Question: I have an application that gets the current position and the user selects a destination, these two starting locations, it queries Google:
<URL>
And get an xml with the places where I "turn" to reach the destination
After I read the xml, and trace a path between first and second point of the xml, and so on
Before the change of API, the path was perfect in the streets, but now appears like this image:

The code I use to draw:
'''
public void draw(Canvas canvas, MapView mapView, boolean shadow) {
super.draw(canvas, mapView, shadow);
Projection proj = mapView.getProjection();
Point ponto1, ponto2;
Path caminho = new Path();
for (int i = 0; i < geoPoints.size() - 1; i++) {
ponto1 = proj.toPixels(geoPoints.get(i), null);
ponto2 = proj.toPixels(geoPoints.get(i + 1), null);
caminho.moveTo(ponto2.x, ponto2.y);
caminho.lineTo(ponto1.x,ponto1.y);
canvas.drawPath(caminho, paint);
}
}
'''
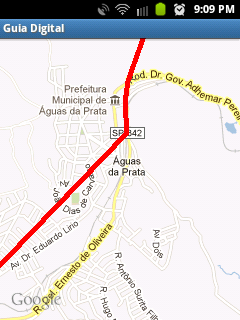
Answer: This might help you,
I wrote an extensive answer for someone who had the same issue as you.
Check it out, hope it would help you too
<URL>